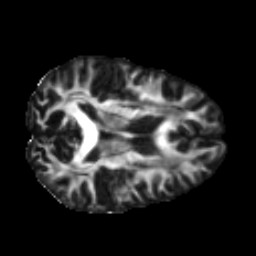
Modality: FA
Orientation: axial
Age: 29
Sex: female
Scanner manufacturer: ge
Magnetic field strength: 3 T
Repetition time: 7.8 s
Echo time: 0.0606 s